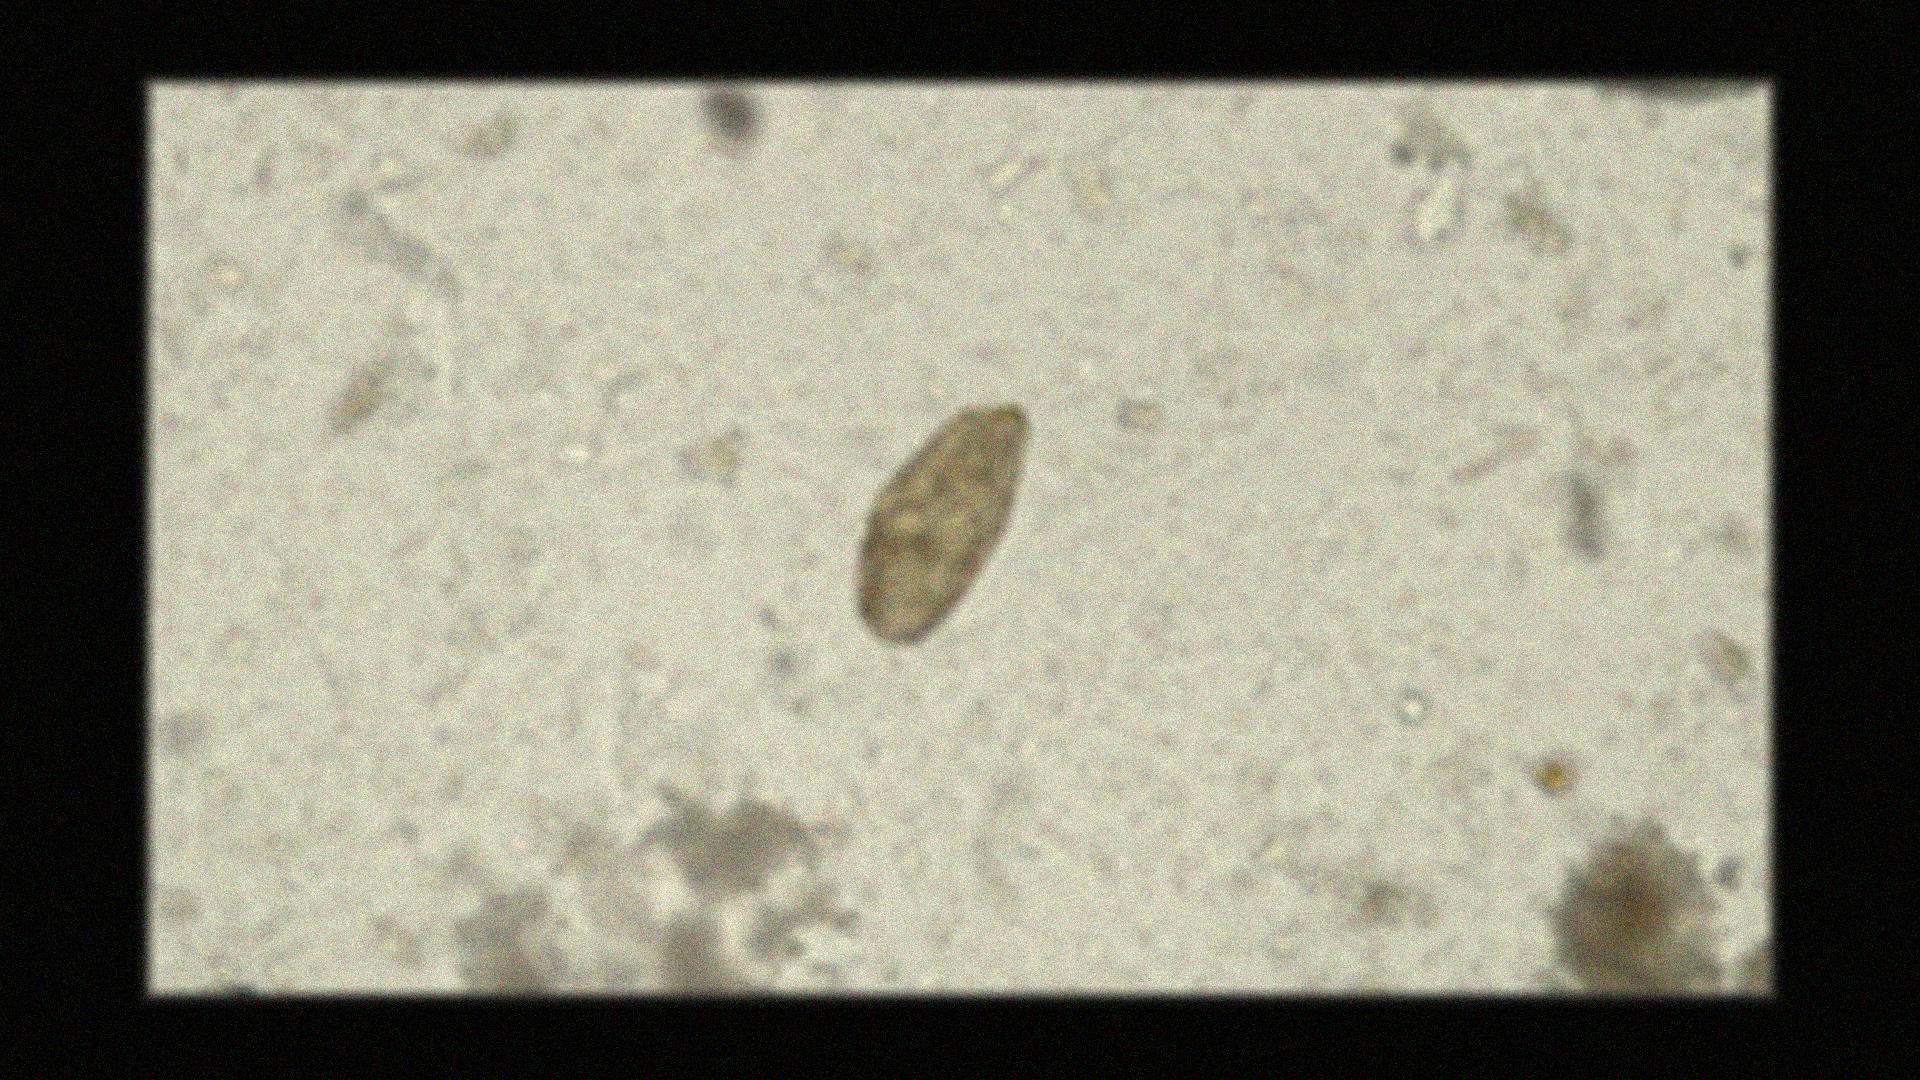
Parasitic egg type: Paragonimus spp